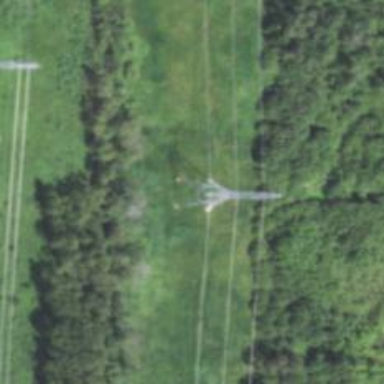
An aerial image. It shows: Lattice structure tower.